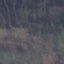
Label: HerbaceousVegetation